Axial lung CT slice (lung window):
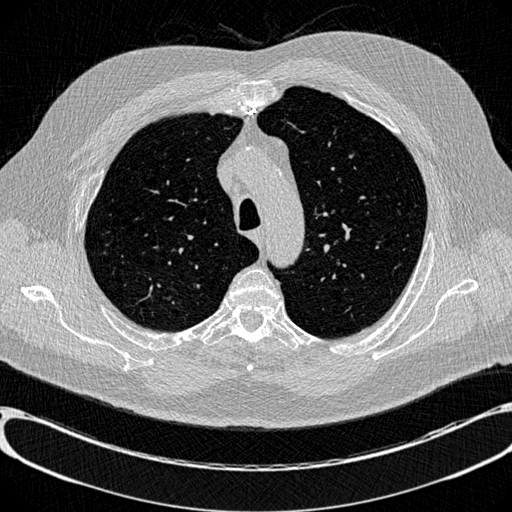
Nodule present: no